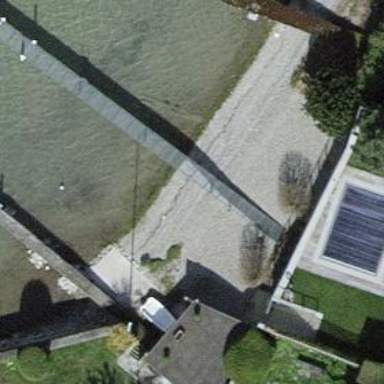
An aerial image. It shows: Man-made pier.